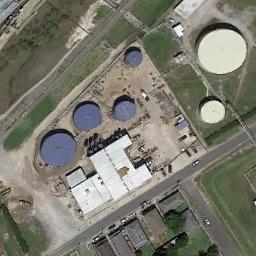
Label: storage tanks